Field crop: maize
Growth stage: 2
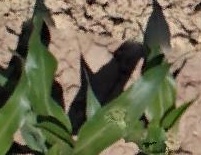
Species: maize